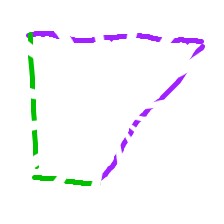
Shape: trapezoid